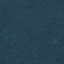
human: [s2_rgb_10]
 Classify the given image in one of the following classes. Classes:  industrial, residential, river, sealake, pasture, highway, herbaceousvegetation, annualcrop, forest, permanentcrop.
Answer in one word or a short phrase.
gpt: Forest